Question: I want to add labels to vertical lines on my chart (The magenta line in this case - 'TEXT TO GO HERE').
The problem is I don't know the minimum value of the Y axis as the axis is automatic and the text() function requires an x and y value.
I want to either be able to align the text to the bottom of the plot, or, find the minimum Y axis value (in this example it seems matplotlib is getting the minimum axis value and rounding it down by the major axis value)
I am currently trying to do this with text()
The vertical lines are created with axvline()
Screenshot to show what i'm trying to do below;
(Note the text on the image was added in my screen capture software to show where I want the text to appear)

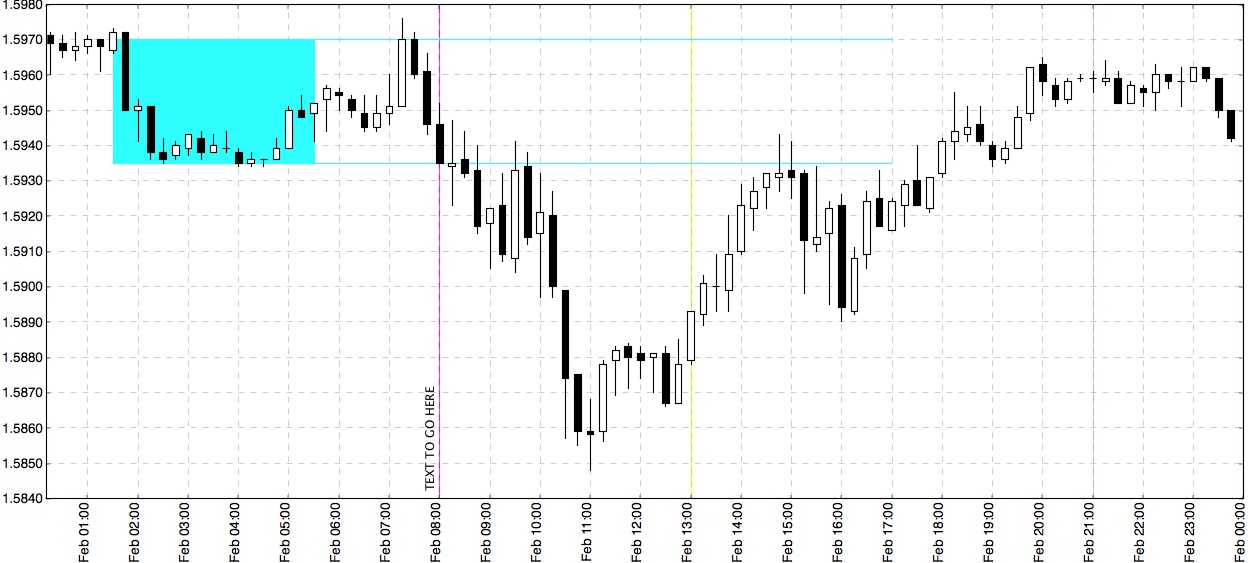
Answer: You can do this using a blended transform:
'''
import matplotlib.transforms as transforms
fig = plt.figure()
ax = fig.add_subplot(111)
trans = transforms.blended_transform_factory(
ax.transData, ax.transAxes)
ax.plot(range(50))
ax.axvline(20)
ax.text(20, 0.05, 'test', transform=trans, rotation='vertical', ha='right')
'''
<URL>